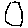
Label: hexagon